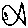
Label: fish